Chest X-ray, PA view. Patient: 58 years old, sex F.
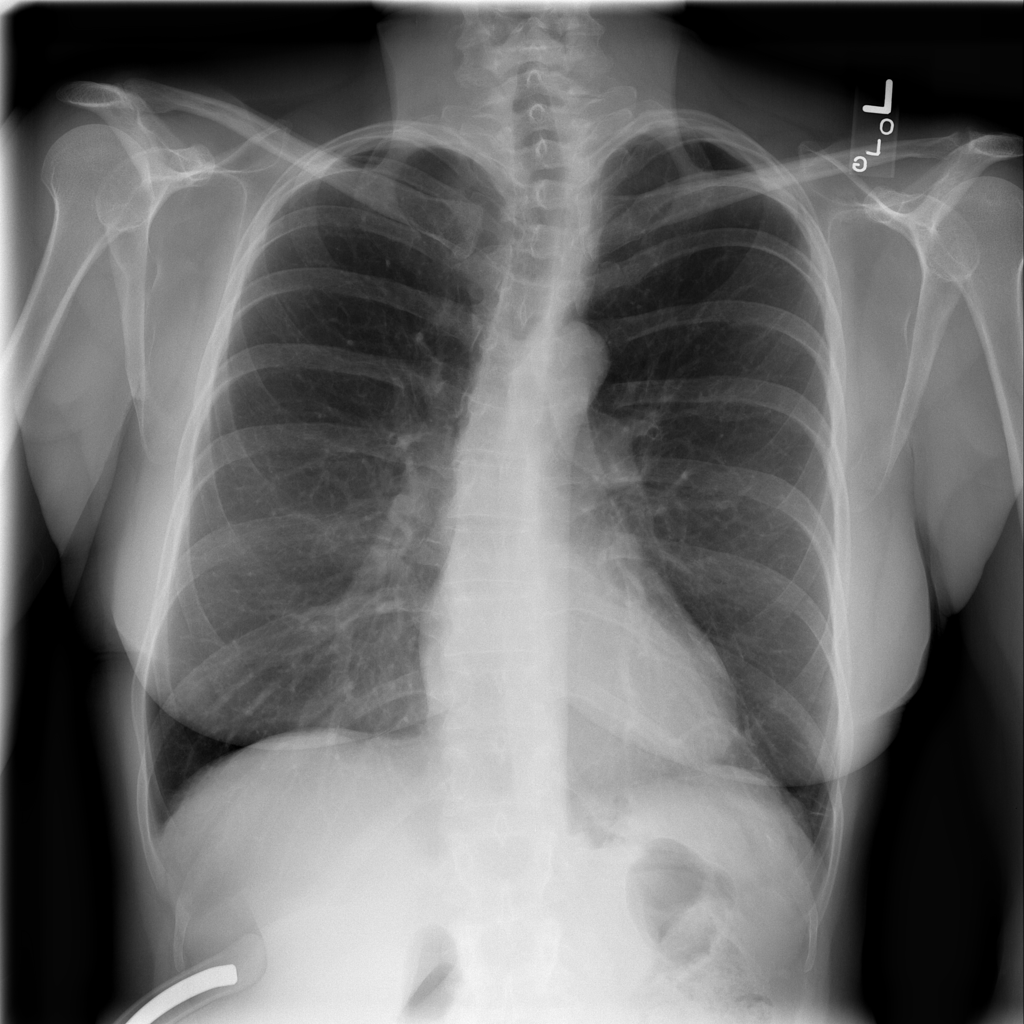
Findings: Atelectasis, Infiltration